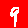
Digit: 9